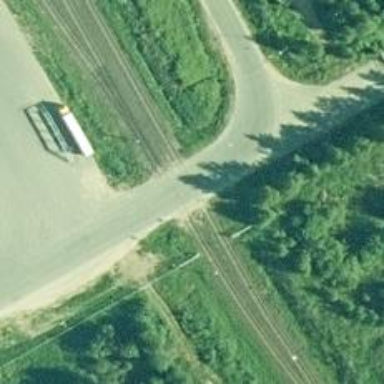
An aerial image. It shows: Railway level crossing.